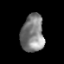
Tissue: lung
Cell type: Epithelial cells
Senescence score: 0.2166
Nuclear area (px): 841
Mean DAPI intensity: 129.189